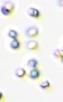
Label: Phaeocystis